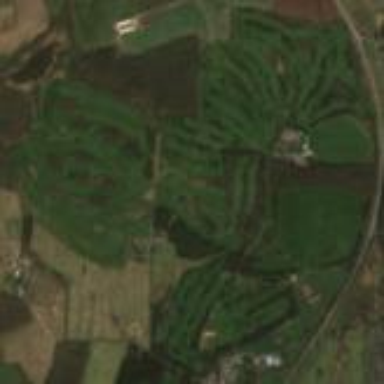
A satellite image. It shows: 54-hole golf course on leisure land.